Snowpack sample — Snodgrass Mountain, Crested Butte, Colorado (2/4/25, 12:06 PM MST)
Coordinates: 38.923, -106.968
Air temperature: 35 °F
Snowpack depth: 80 cm
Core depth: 70 cm
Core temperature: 32 °F
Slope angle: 14°, slope face: 78°
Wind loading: low
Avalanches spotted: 0
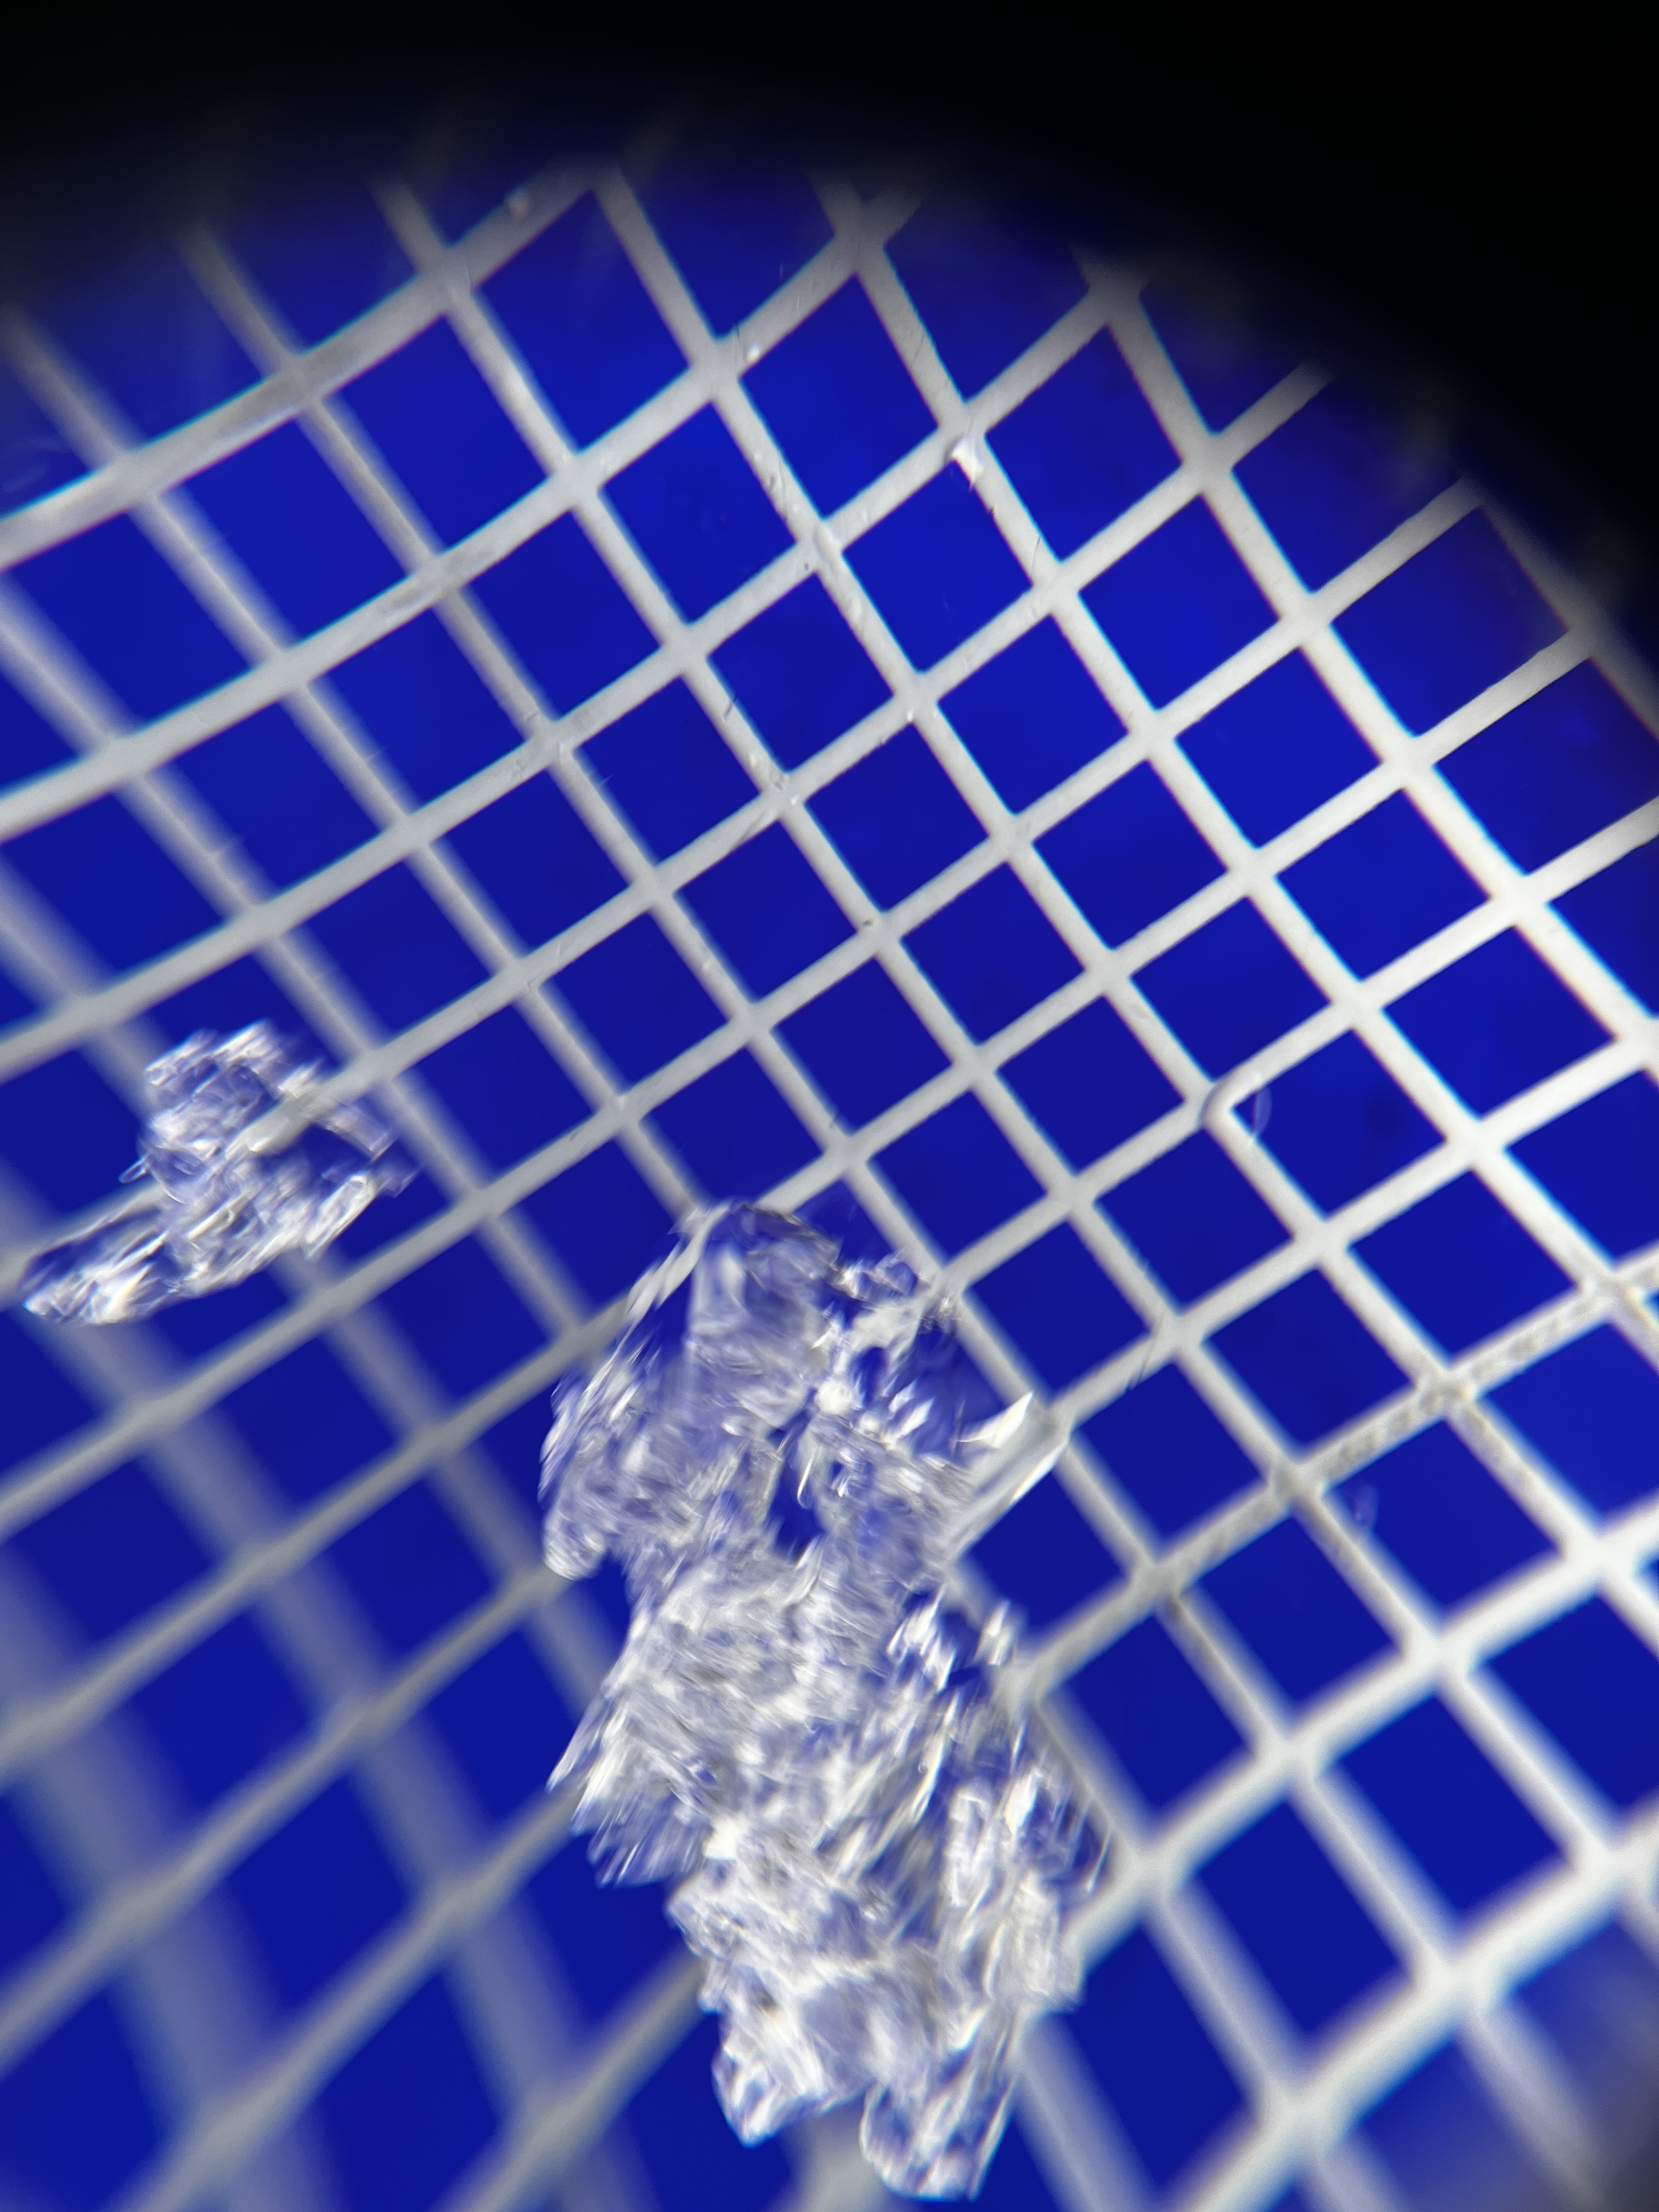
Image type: magnified_profile
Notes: No avalanches nearby, unusually warm weather for the last month reported by residents, Collected 25 yards from treeline